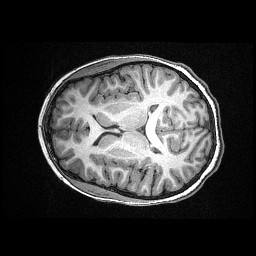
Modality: T1w
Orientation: axial
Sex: female
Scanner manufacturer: siemens
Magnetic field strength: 3 T
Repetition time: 2.3 s
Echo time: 0.00336 s